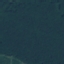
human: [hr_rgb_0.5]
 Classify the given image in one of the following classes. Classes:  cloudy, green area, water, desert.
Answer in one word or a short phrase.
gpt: green area